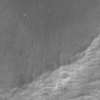
Label: not_dusty